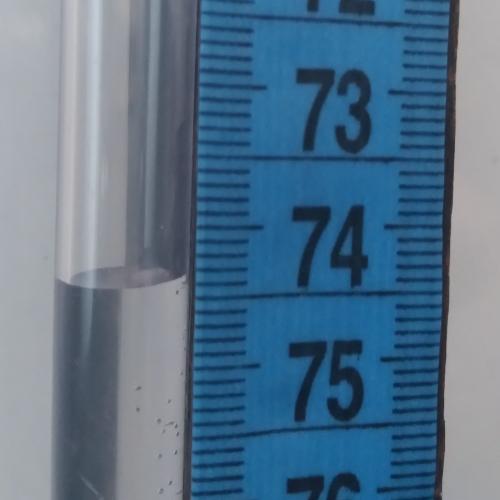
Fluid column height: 74.4 cm